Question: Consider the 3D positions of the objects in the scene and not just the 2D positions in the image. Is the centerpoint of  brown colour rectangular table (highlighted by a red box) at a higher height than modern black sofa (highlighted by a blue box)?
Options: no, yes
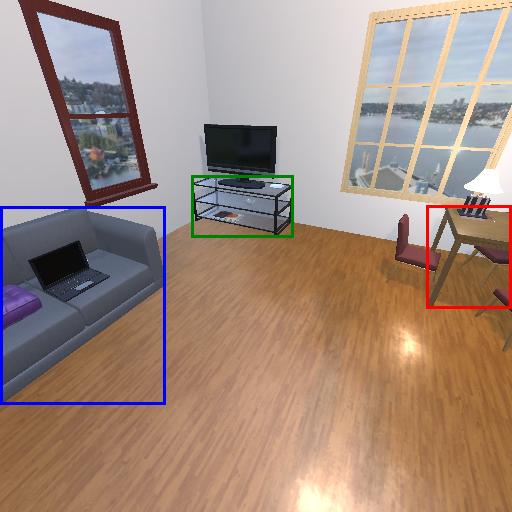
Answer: no